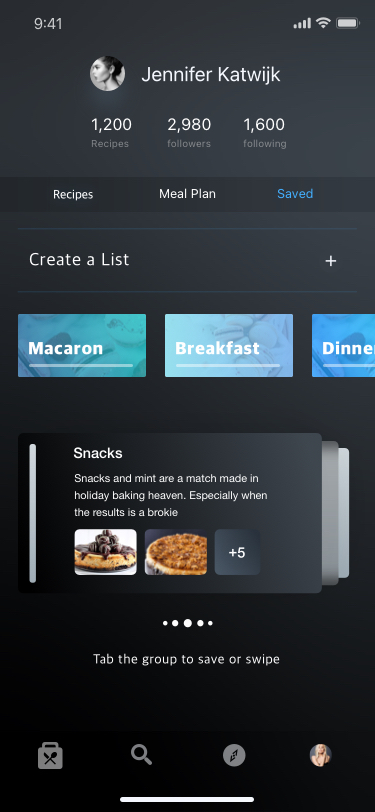
Text in this UI design:
Jennifer Katwijk
Macaron
Breakfast
Dinner
Create a List
Snacks and mint are a match made in holiday baking heaven. Especially when the results is a brokie
Snacks
Snacks and mint are a match made in holiday baking heaven. Especially when the results is a brokie
Snacks
Snacks and mint are a match made in holiday baking heaven. Especially when the results is a brokie
Snacks
Tab the group to save or swipe